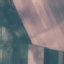
Land use / land cover: AnnualCrop